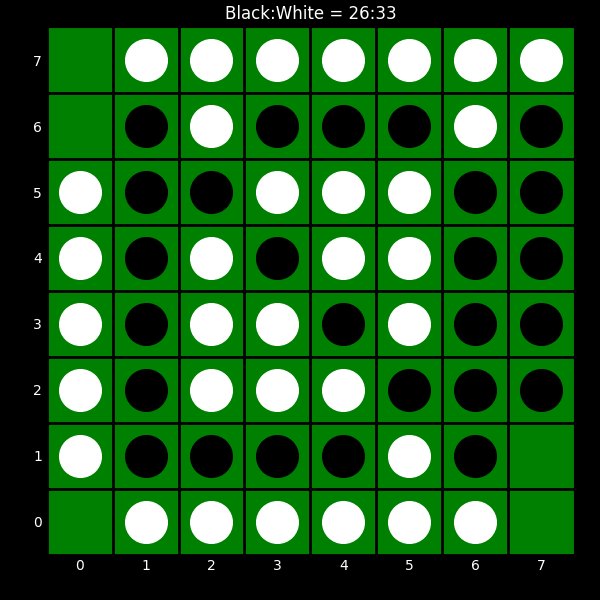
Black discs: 26
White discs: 33